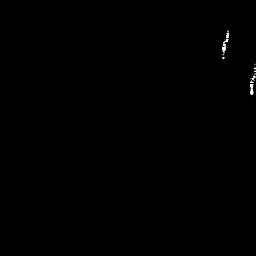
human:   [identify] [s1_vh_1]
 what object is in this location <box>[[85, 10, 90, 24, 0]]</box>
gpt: <ref>1 small ship at the top right</ref>